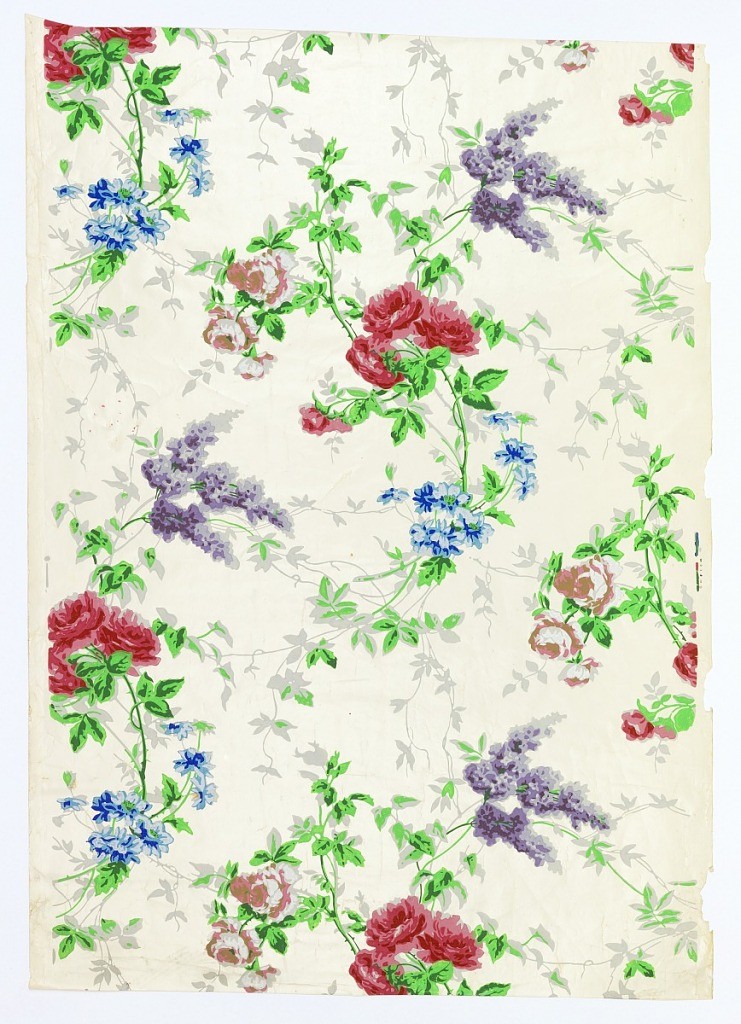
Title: Sidewall
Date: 1830–50
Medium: Block-printed on machine-made paper, satin ground
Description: Floral sprigs with draping tendrils printed on white satin ground. Flowers include roses and lilacs among others.